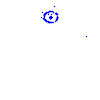
Particle: pion